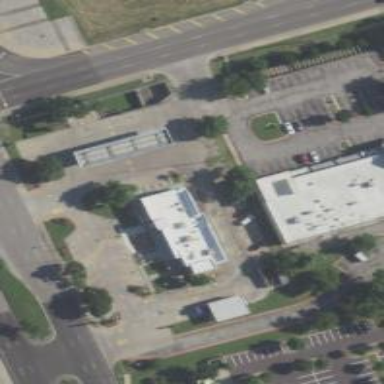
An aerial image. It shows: Convenience shop.